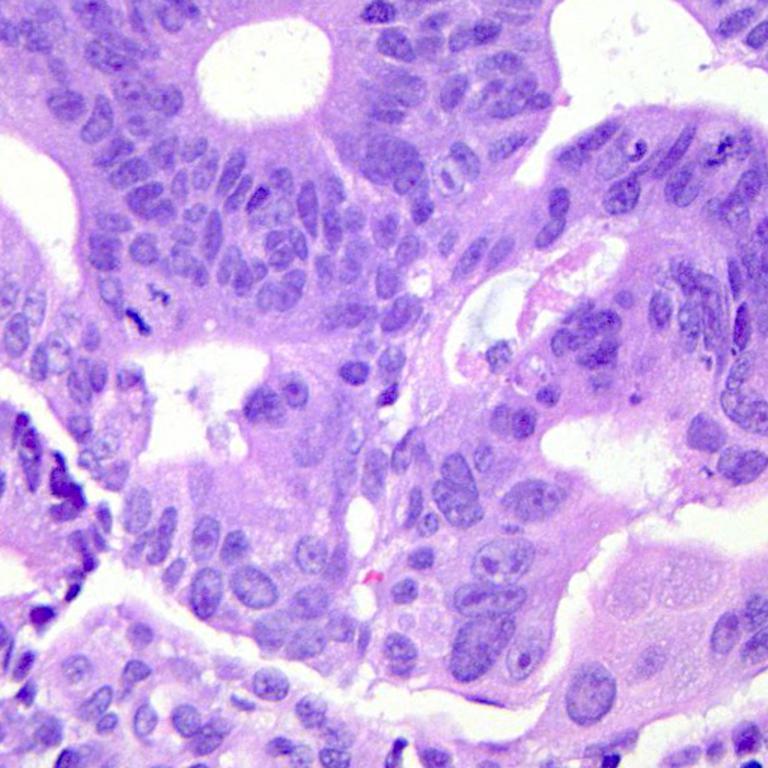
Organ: colon
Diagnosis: adenocarcinomas